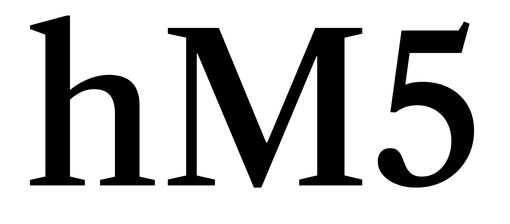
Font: LibreCaslonText_Medium